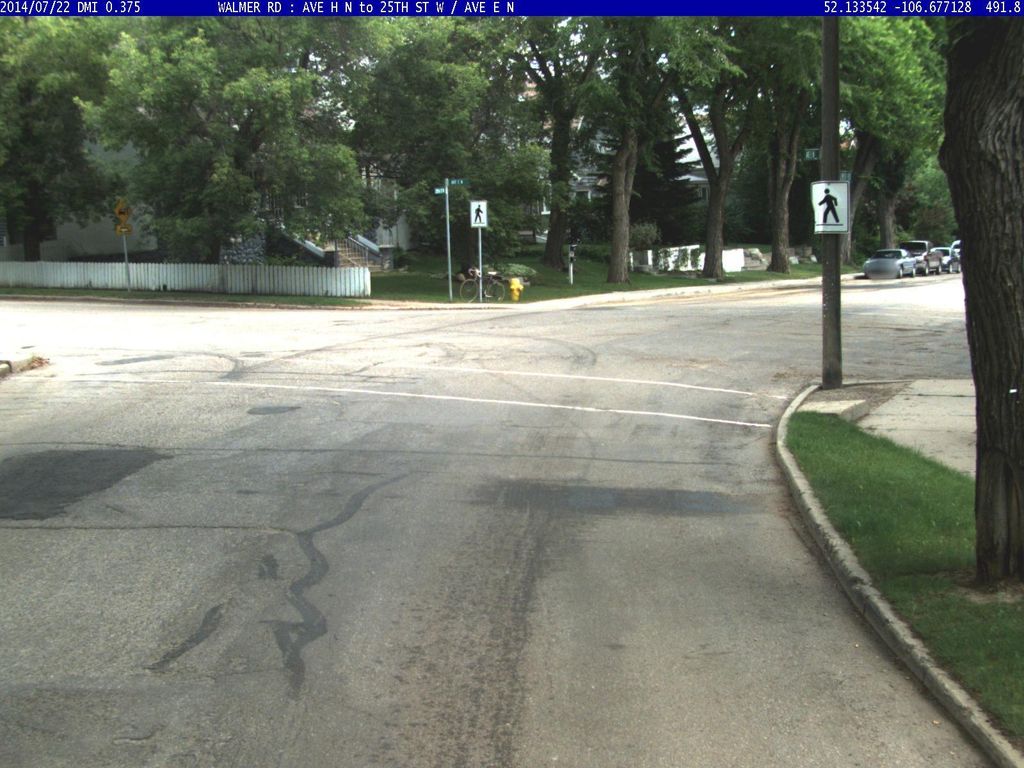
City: saskatoon